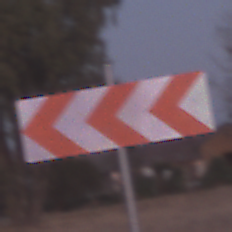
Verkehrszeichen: RichtungstafelnInKurvenGrossRechts
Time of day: SunriseSunset
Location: Outdoor (Nature)
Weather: Clear
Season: NotSpecified
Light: Natural